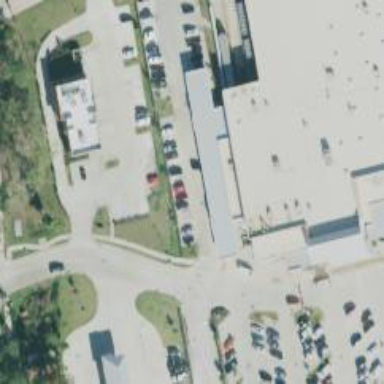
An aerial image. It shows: Pharmacy providing healthcare services.